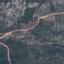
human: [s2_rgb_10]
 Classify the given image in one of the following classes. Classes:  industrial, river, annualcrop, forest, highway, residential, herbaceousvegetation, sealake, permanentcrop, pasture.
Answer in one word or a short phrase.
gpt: HerbaceousVegetation